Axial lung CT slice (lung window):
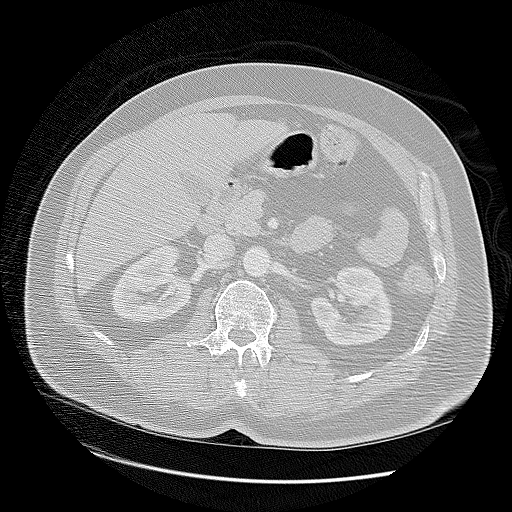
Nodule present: no